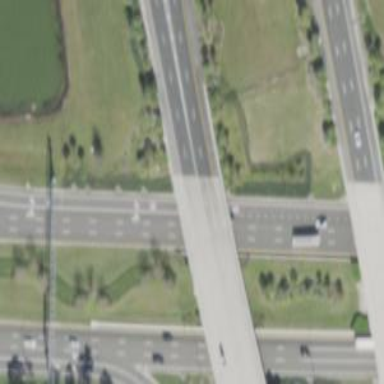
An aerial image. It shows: Motorway with asphalt surface. The junction is of the parclo type.